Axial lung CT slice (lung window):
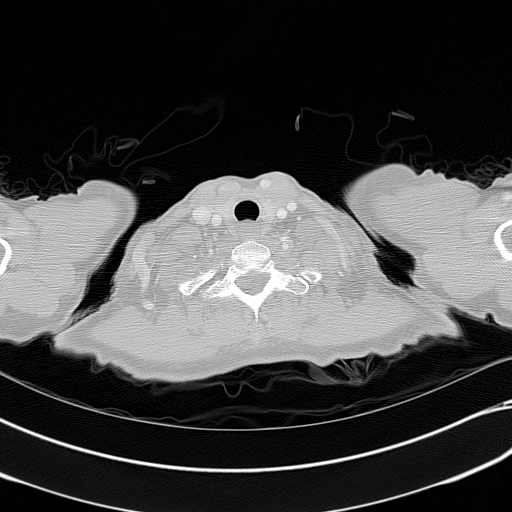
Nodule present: no